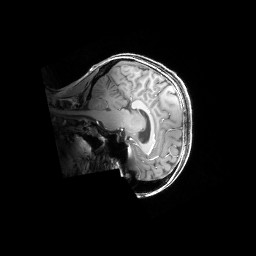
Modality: T1w
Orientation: sagittal
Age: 23
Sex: female
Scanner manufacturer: siemens
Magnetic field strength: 6.98 T
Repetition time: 2.37 s
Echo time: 0.00231 s